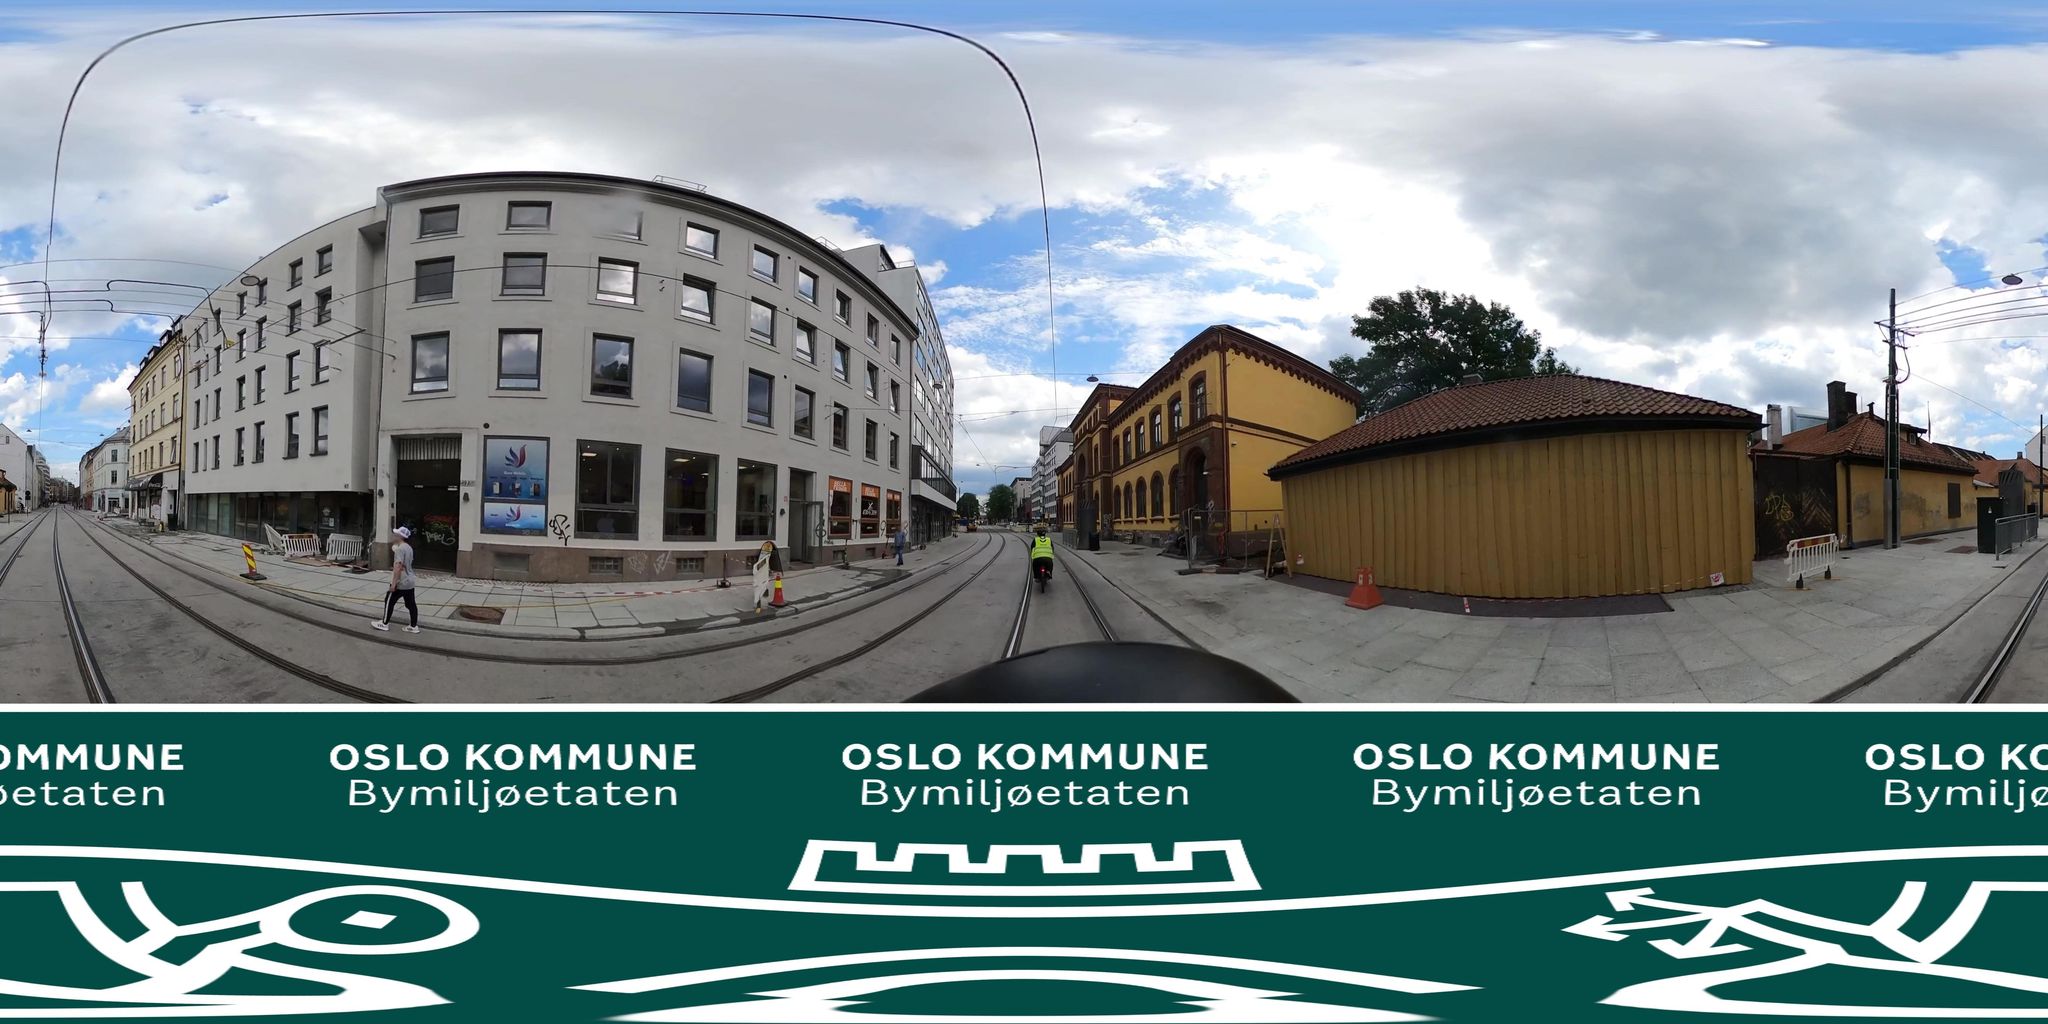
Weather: cloudy
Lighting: day
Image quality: good
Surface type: railway
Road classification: unclassified
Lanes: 2
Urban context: urban centre
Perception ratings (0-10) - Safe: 0.46, Lively: 4.69, Beautiful: 2.22, Boring: 2.34, Depressing: 4.78, Wealthy: 3.83